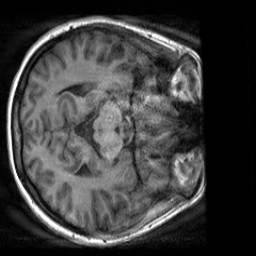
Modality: T1w
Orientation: axial
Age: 21
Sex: female
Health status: healthy
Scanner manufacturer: siemens
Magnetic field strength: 3 T
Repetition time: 2 s
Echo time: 0.00232 s